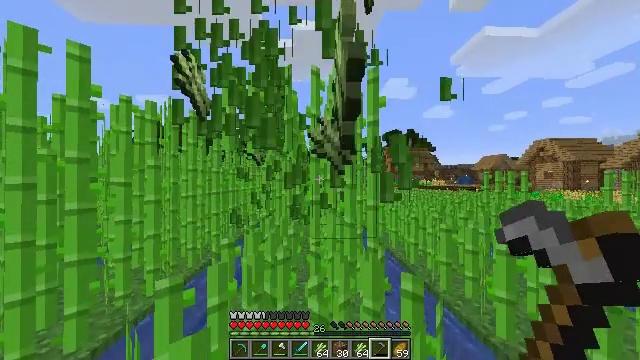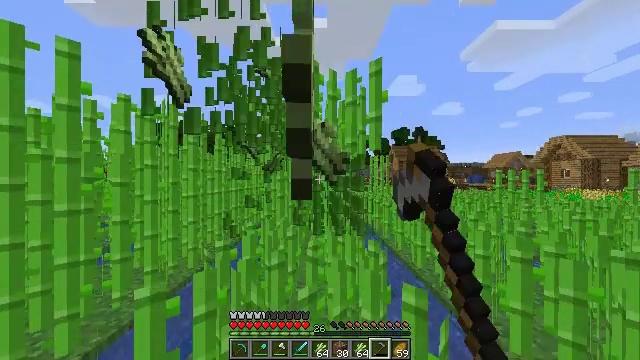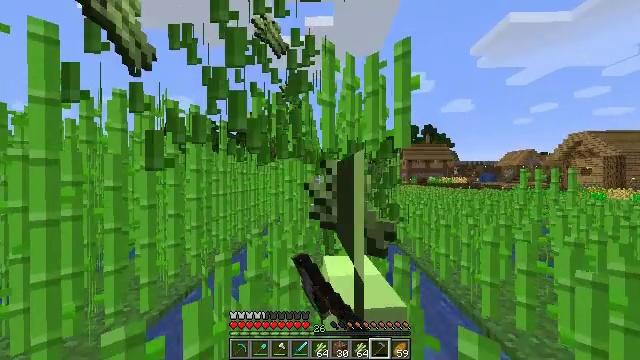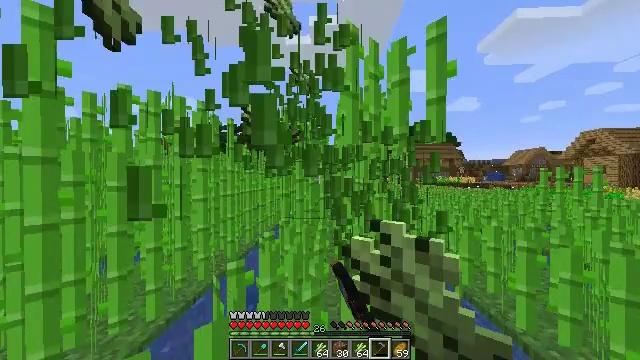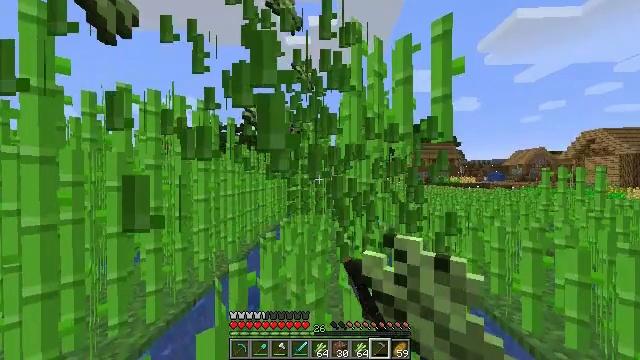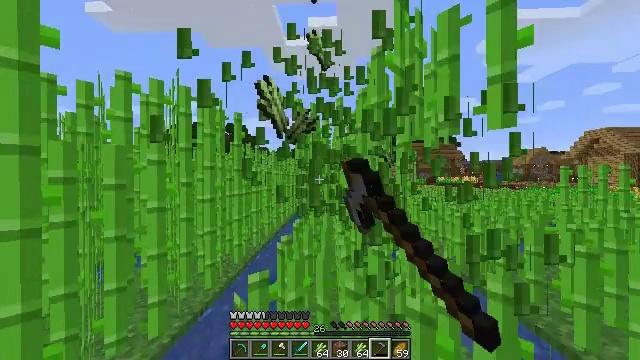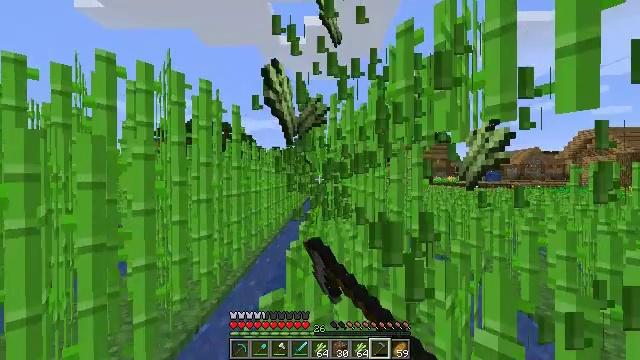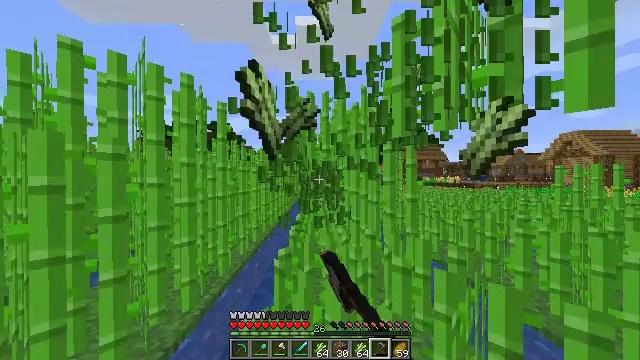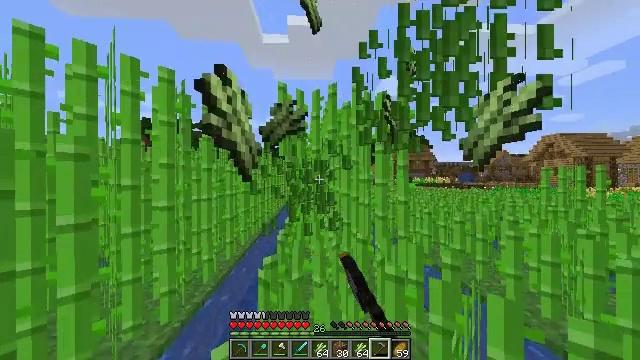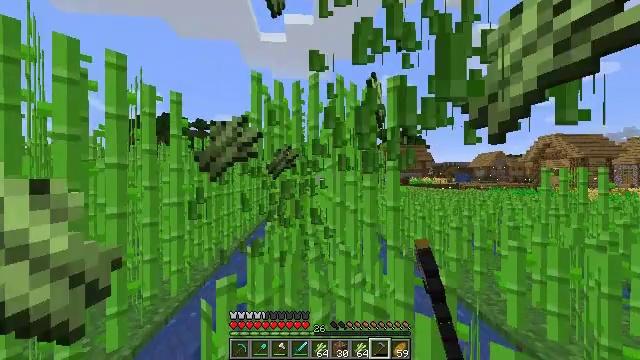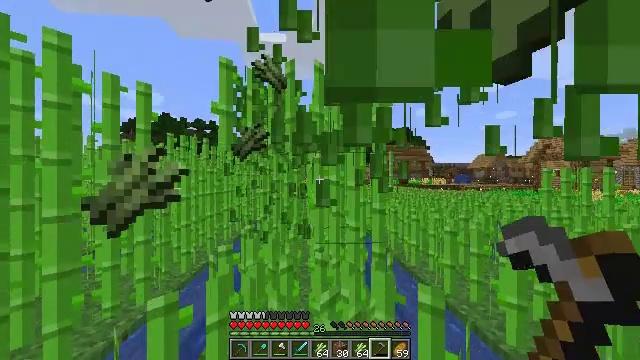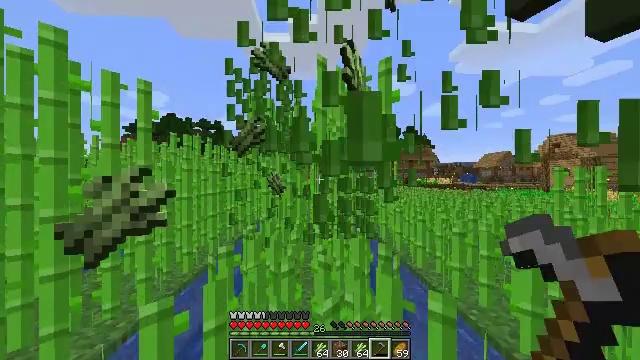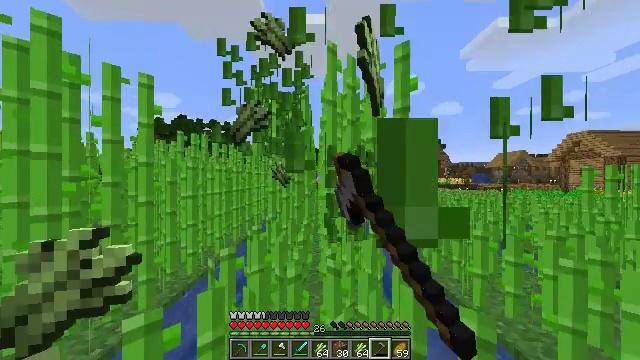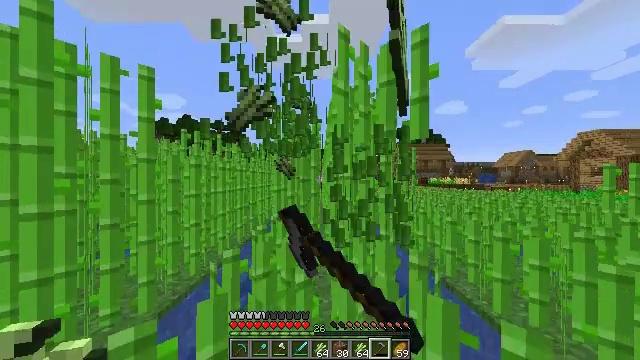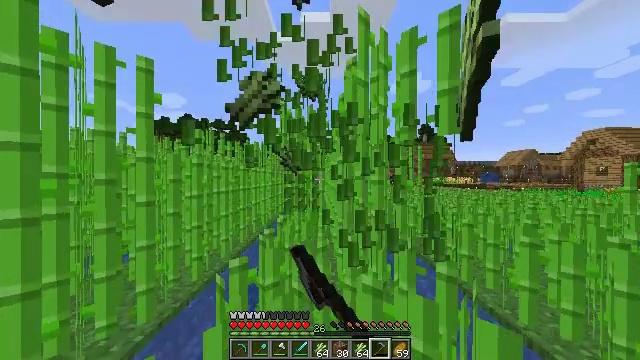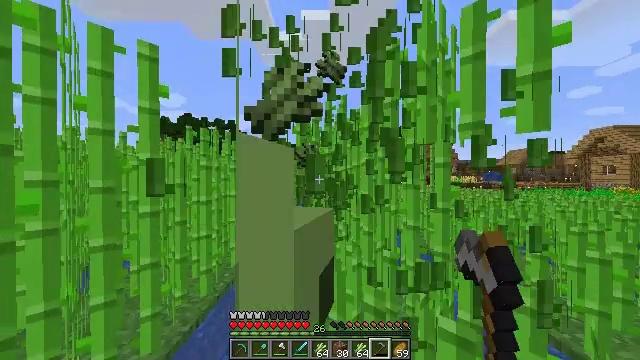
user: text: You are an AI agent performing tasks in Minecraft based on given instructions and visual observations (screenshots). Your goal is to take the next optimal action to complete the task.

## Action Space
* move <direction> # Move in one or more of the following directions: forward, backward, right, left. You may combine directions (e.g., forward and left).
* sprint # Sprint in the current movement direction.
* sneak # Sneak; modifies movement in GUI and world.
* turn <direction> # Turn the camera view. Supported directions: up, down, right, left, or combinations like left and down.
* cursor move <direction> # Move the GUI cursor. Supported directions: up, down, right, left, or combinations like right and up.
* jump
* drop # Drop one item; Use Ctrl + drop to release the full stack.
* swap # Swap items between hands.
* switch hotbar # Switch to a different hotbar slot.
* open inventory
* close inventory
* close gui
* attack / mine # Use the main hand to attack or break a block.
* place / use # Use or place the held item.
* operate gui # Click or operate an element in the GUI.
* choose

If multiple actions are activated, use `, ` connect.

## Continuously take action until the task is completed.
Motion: motion action
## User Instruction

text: Collect sugar cane near water sources.
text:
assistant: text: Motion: move forward and move left, sprint, turn left, attack / mine
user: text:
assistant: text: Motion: move forward and move left, sprint, turn left, attack / mine
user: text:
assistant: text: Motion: move forward and move left, sprint, turn left, attack / mine
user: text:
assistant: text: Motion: move forward and move left, sprint, attack / mine
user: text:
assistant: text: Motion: move forward and move left, sprint, attack / mine
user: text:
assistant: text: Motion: move forward, sprint, turn right, attack / mine
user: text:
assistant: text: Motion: move forward and move right, sprint, turn right, attack / mine
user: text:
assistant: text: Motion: move forward and move right, sprint, turn right, attack / mine
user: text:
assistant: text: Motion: move forward and move right, sprint, attack / mine
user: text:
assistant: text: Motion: move forward and move right, sprint, attack / mine
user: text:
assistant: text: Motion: move forward and move left, sprint, turn left, attack / mine
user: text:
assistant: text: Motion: move forward and move left, sprint, turn left, attack / mine
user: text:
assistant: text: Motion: move forward and move left, sprint, attack / mine
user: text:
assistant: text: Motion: move forward and move left, sprint, attack / mine
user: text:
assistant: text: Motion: move forward and move left, sprint, attack / mine
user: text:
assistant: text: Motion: move forward and move right, sprint, turn right, attack / mine
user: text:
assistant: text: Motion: move forward and move right, sprint, turn right, attack / mine
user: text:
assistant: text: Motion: move forward and move right, sprint, turn right, attack / mine
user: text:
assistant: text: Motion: move forward and move right, sprint, attack / mine
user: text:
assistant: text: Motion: move forward and move right, sprint, attack / mine
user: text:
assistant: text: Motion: move forward, sprint, turn left, attack / mine
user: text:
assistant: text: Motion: move forward and move left, sprint, turn left, attack / mine
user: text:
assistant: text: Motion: move forward and move left, sprint, turn left, attack / mine
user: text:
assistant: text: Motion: move forward and move left, sprint, turn left, attack / mine
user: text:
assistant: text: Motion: move forward and move left, sprint, attack / mine
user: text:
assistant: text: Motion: move forward and move left, sprint, attack / mine
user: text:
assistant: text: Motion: move forward and move right, sprint, turn right, attack / mine
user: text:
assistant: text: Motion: move forward and move right, sprint, turn right, attack / mine
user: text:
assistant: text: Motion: move forward and move right, sprint, turn right, attack / mine
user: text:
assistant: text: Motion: move forward and move right, sprint, attack / mine